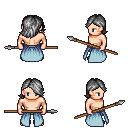
a pixel art fantasy rpg character, male body template, human, light skin, overskirt, teal pants, gray swoop hairstyle, black shoes, spear, four views (front, back, left, right), 2x2 character sprite sheet, small pixel art, hard edges, no anti-aliasing